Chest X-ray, PA view. Patient: 50 years old, sex M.
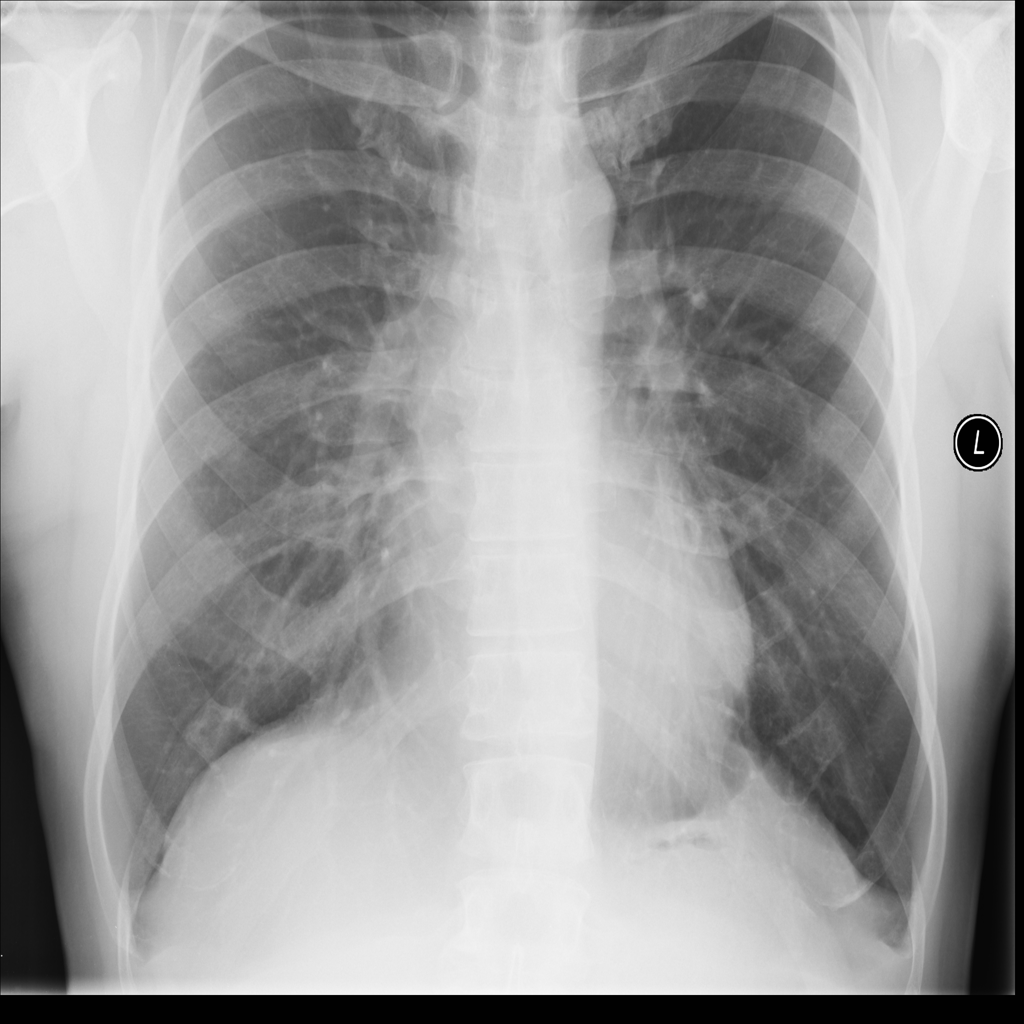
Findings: No Finding